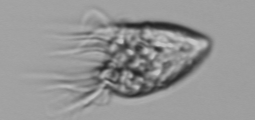
Label: Strombidium_morphotype1